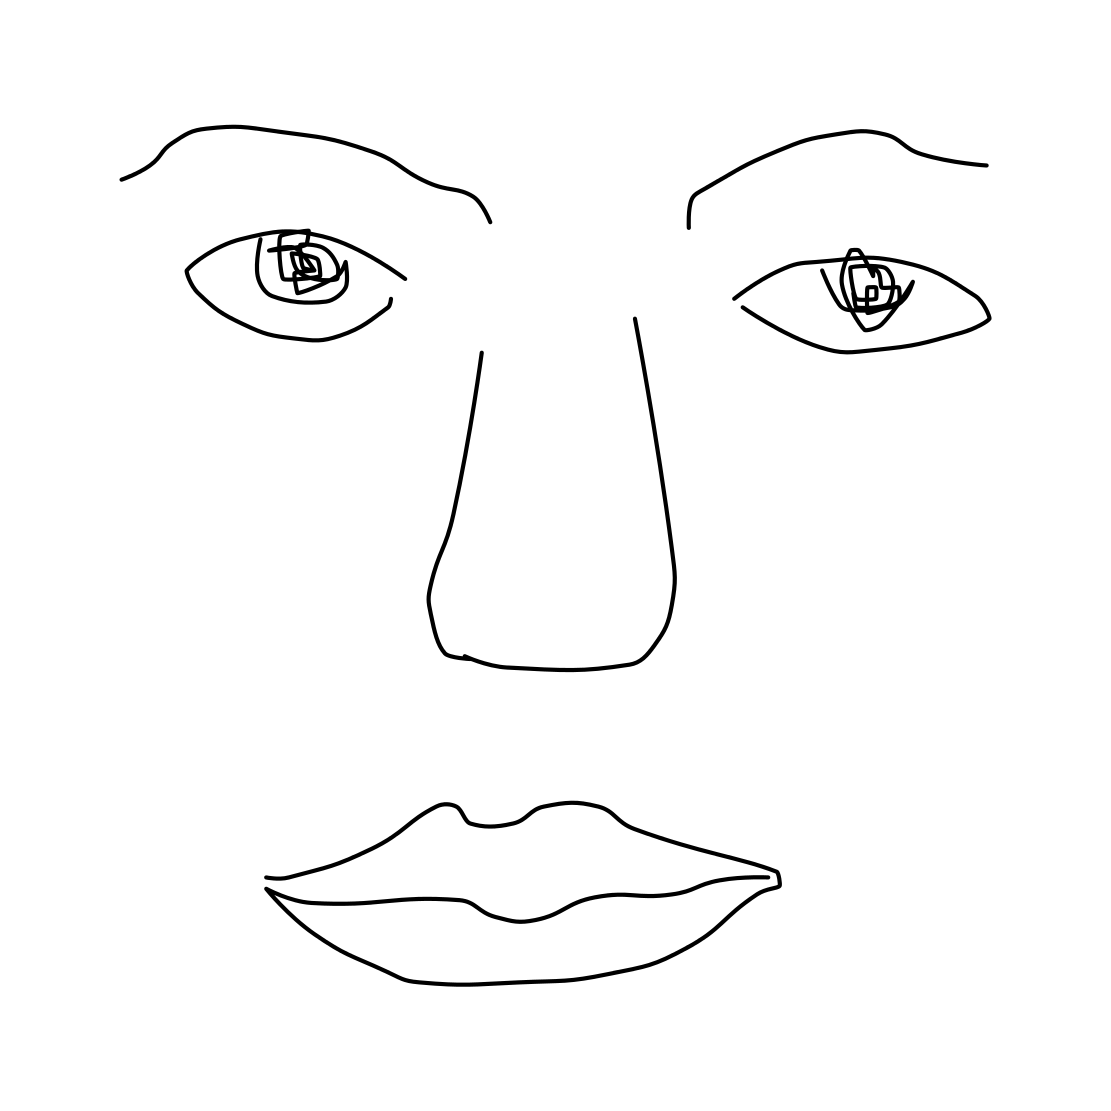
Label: face